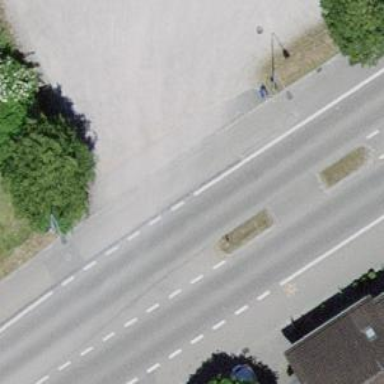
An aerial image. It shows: Primary highway with asphalt surface and dedicated cycle track.